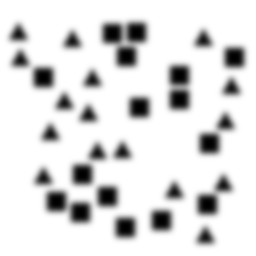
Squares: 16
Triangles: 16
Stars: 0
Total shapes: 32